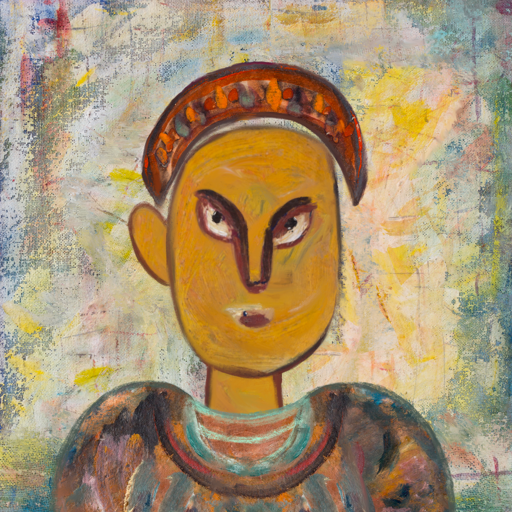
Background: Irani, Head And Neck Front: After_Raid, Face Front: After_Raid, Bust: Boggyland, Hair Front: Blank, Head Accessory: Hypocrite, Second Necklace: Blank, Necklace: Blank, Baby: Blank